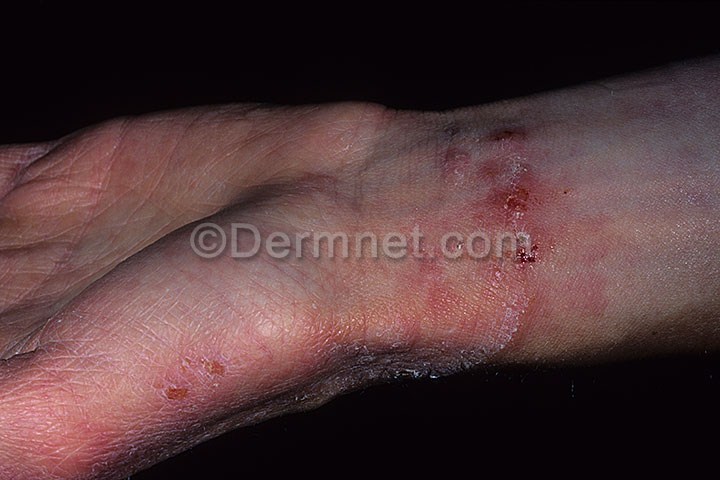
Disease: Tinea Ringworm Candidiasis and other Fungal Infections